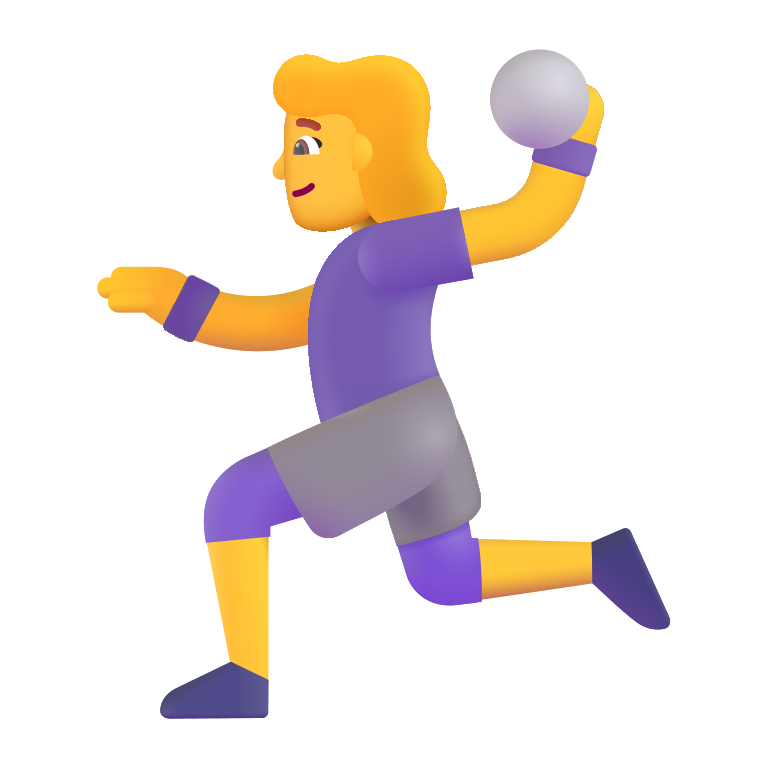
woman playing handball color default